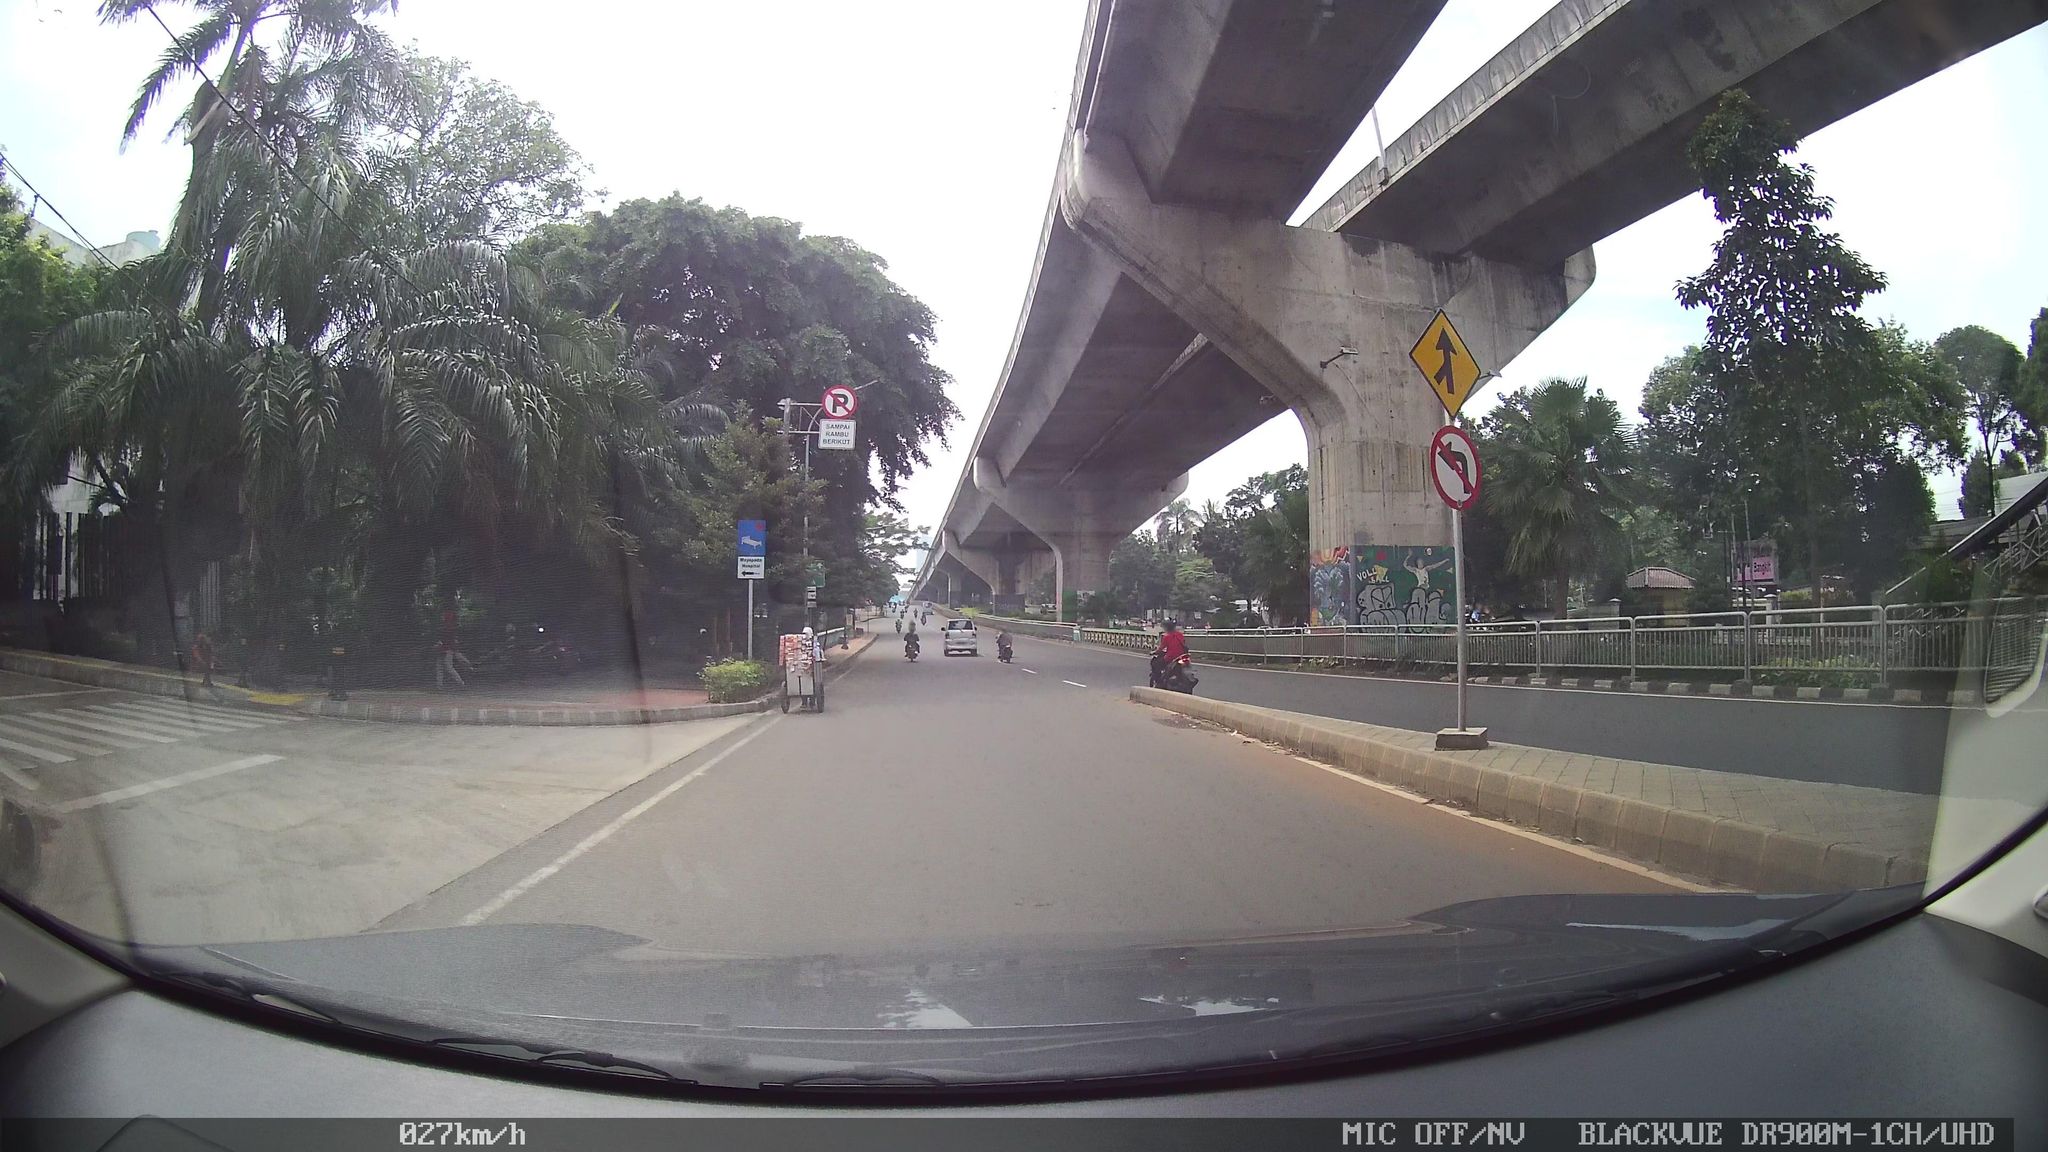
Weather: cloudy
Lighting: day
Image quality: good
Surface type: driving surface
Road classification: primary_link
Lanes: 2
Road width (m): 10
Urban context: urban centre
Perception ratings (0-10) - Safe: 2.61, Lively: 7.81, Beautiful: 1.38, Boring: 6.1, Depressing: 2.11, Wealthy: 4.87